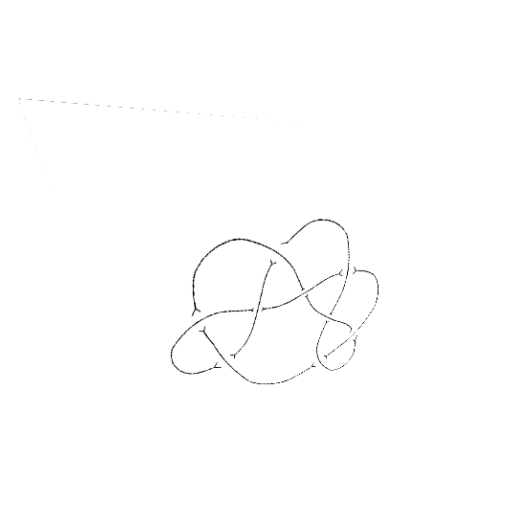
Crossing number: 9